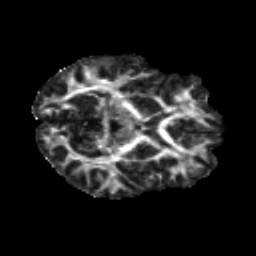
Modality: FA
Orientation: axial
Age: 18
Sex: male
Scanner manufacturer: siemens
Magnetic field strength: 3 T
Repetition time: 8.8 s
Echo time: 0.085 s